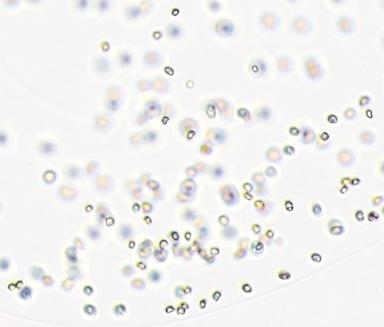
Label: Phaeocystis